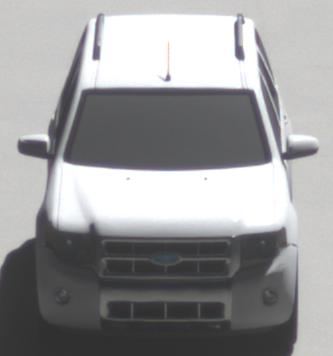
Make: Ford
Model: Escape Hybrid
Detailed model: -
Model produced from: 2004
Model produced until: 2012
Doors: 5
Color: white
Road condition: dry road
Daytime: midday
Contrast: high contrast